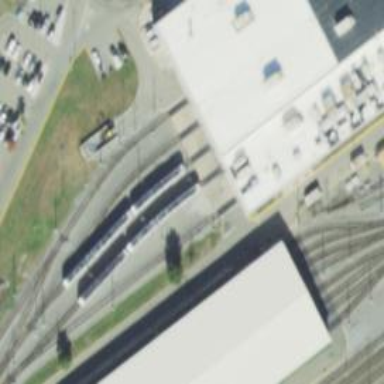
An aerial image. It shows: Light rail tunnel passing through building passage in service yard. The railway is electrified with contact line.